Question: I am new to ExtJS, I want to render a panel with content of 'div', years ago I tried ExtJS, and I rembmer I can use:
renderTo:'divID'
But now I am using Ext4,seems not working:
'''
<script type="text/javascript">
Ext.onReady(function() {
var panel = new Ext.Panel({
width:'100%',
height:'90%',
layout:'border',
defaults: {
collapsible: true,
split: true,
bodyStyle: 'padding:15px'
},
items: [{
title: 'Header',
region: 'north',
height: 150,
minSize: 75,
maxSize: 250,
cmargins: '5 0 0 0',
renderTo:'header-div'
},{
title: 'Footer',
region: 'south',
height: 150,
minSize: 75,
maxSize: 250,
cmargins: '5 0 0 0'
},{
title: 'Navigation',
region:'west',
margins: '5 0 0 0',
cmargins: '5 5 0 0',
width: 175,
minSize: 100,
maxSize: 250
},{
title: 'Main Content',
collapsible: false,
region:'center',
margins: '5 0 0 0',
renderTo: 'content-div'
}]
});
});
</script>
</head>
<body>
<div id="header-div">Header Content</div>
<div id="content-div"></div>
</body>
'''
I don't how to feed each panel with jsp stuff.
Anyone can help me? Thanks.

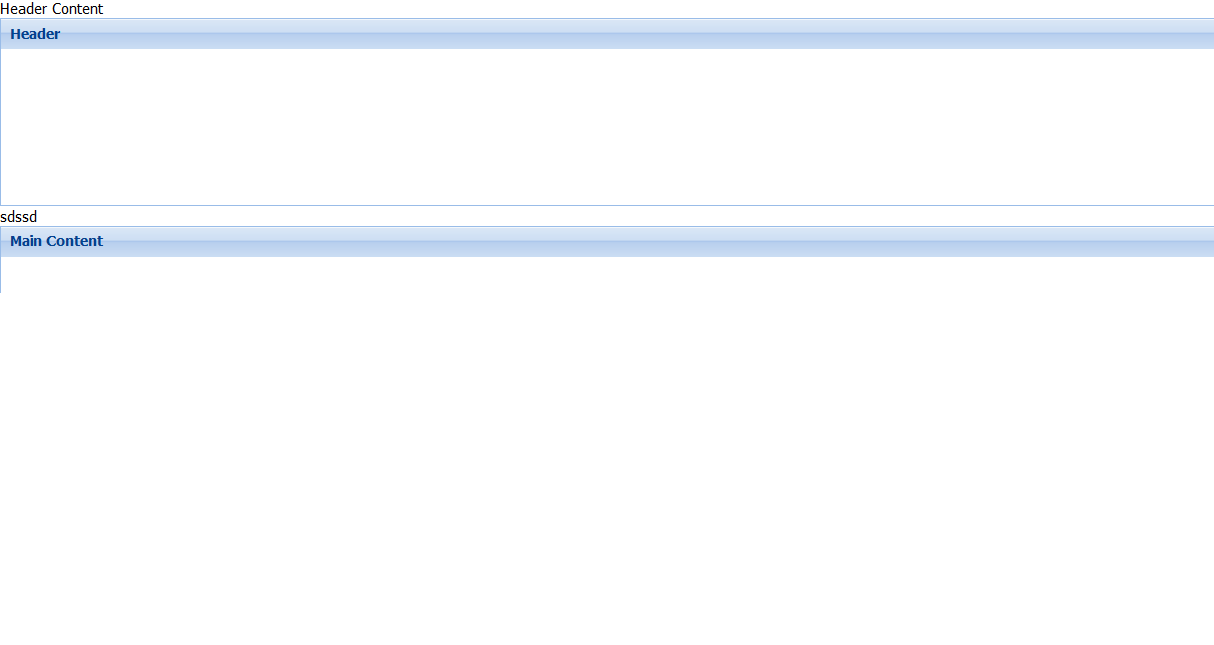
Answer: Your header-panel definition should look like:
'''
....
{
title: 'Header',
region: 'north',
height: 150,
minSize: 75,
maxSize: 250,
cmargins: '5 0 0 0',
html: Ext.get("header-div").getHTML()
}
...
'''
This will put the html-content of the div with the id header-div into the panel. To prevent doubling your content, you should also remove the header-div after the whole creation of the Ext.Panel-stuff:
'''
Ext.get("header-div").remove();
'''